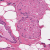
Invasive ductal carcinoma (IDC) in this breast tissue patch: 0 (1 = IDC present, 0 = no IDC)